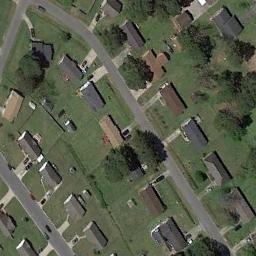
Label: residential